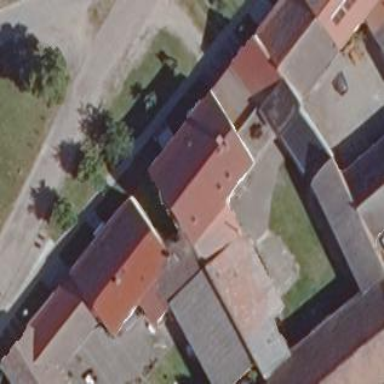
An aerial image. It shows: House with gabled roof oriented along the length of the building.